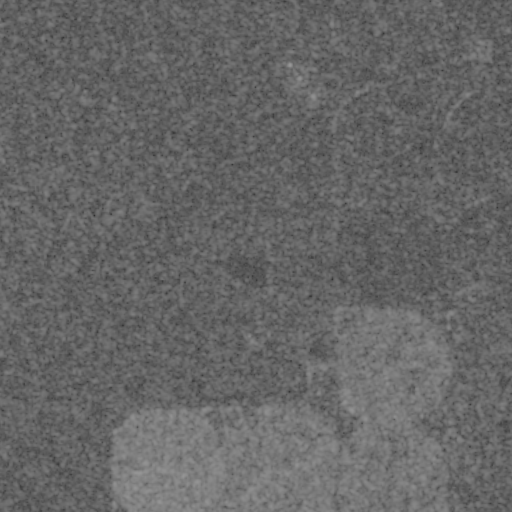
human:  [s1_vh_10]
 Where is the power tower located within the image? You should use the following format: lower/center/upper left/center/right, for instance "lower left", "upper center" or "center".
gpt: The power tower is located in the left of the image.
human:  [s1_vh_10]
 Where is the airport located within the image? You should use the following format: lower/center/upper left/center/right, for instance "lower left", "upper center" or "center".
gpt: There is no airport in the image.

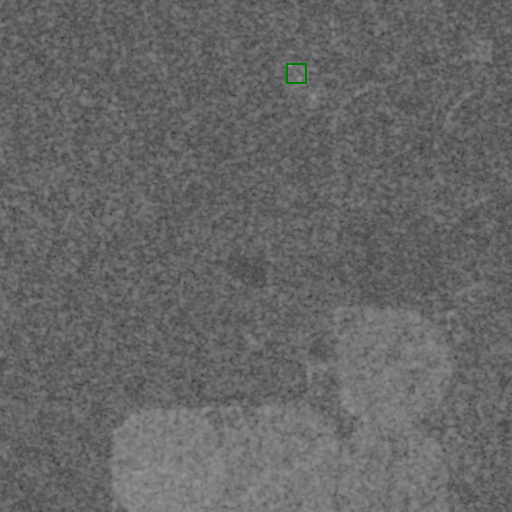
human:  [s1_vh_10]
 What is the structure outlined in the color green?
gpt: The structure outlined in green is a building.
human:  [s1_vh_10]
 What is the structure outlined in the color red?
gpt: There is no red outline.